Aerial crown-view tile of a tropical tree (Barro Colorado Island, Panama), acquired 20250512:
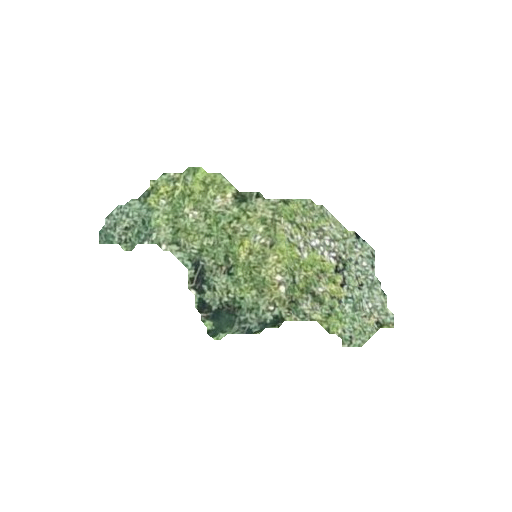
Species: Miconia argentea
GBIF accepted scientific name: Miconia argentea
Crown area: 42.94 m²